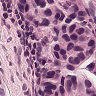
Metastatic tissue present: yes